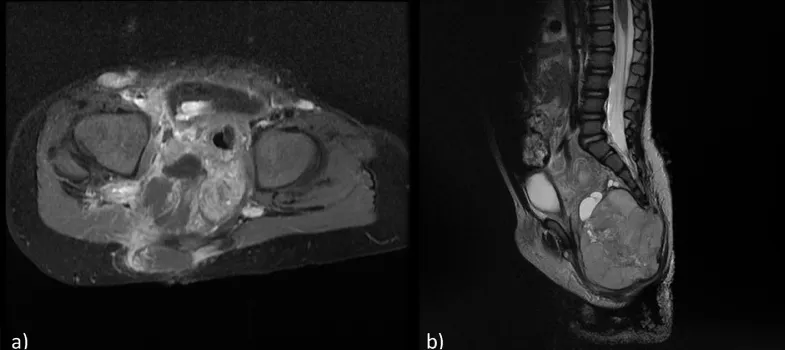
2A and 2B: Axial T1 weighted image with fat signal suppression following gadolinium administration showing a partially enhancing, large lesion located in the pelvis, in the pre-and post sacral spaces. Sagittal T2 weighted image showing a mixed large lesion with a dominant solid component located at the tip of the sacrum showing an extension to the pelvis and posterior subcutaneous tissues. The urinary bladder is again noted to be anteriorly and superiorly displaced.
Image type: radiology (mri)